Question: The margins of my plots are unfortunatly too small for the Text i want to set there, 45* rotated:

How can i prevent the Labels for the datapoints from overlapping into the title? Would be best if it were computed, so i don"t have to manually adjust it.
How can i remove all the whitespace around the graphs?
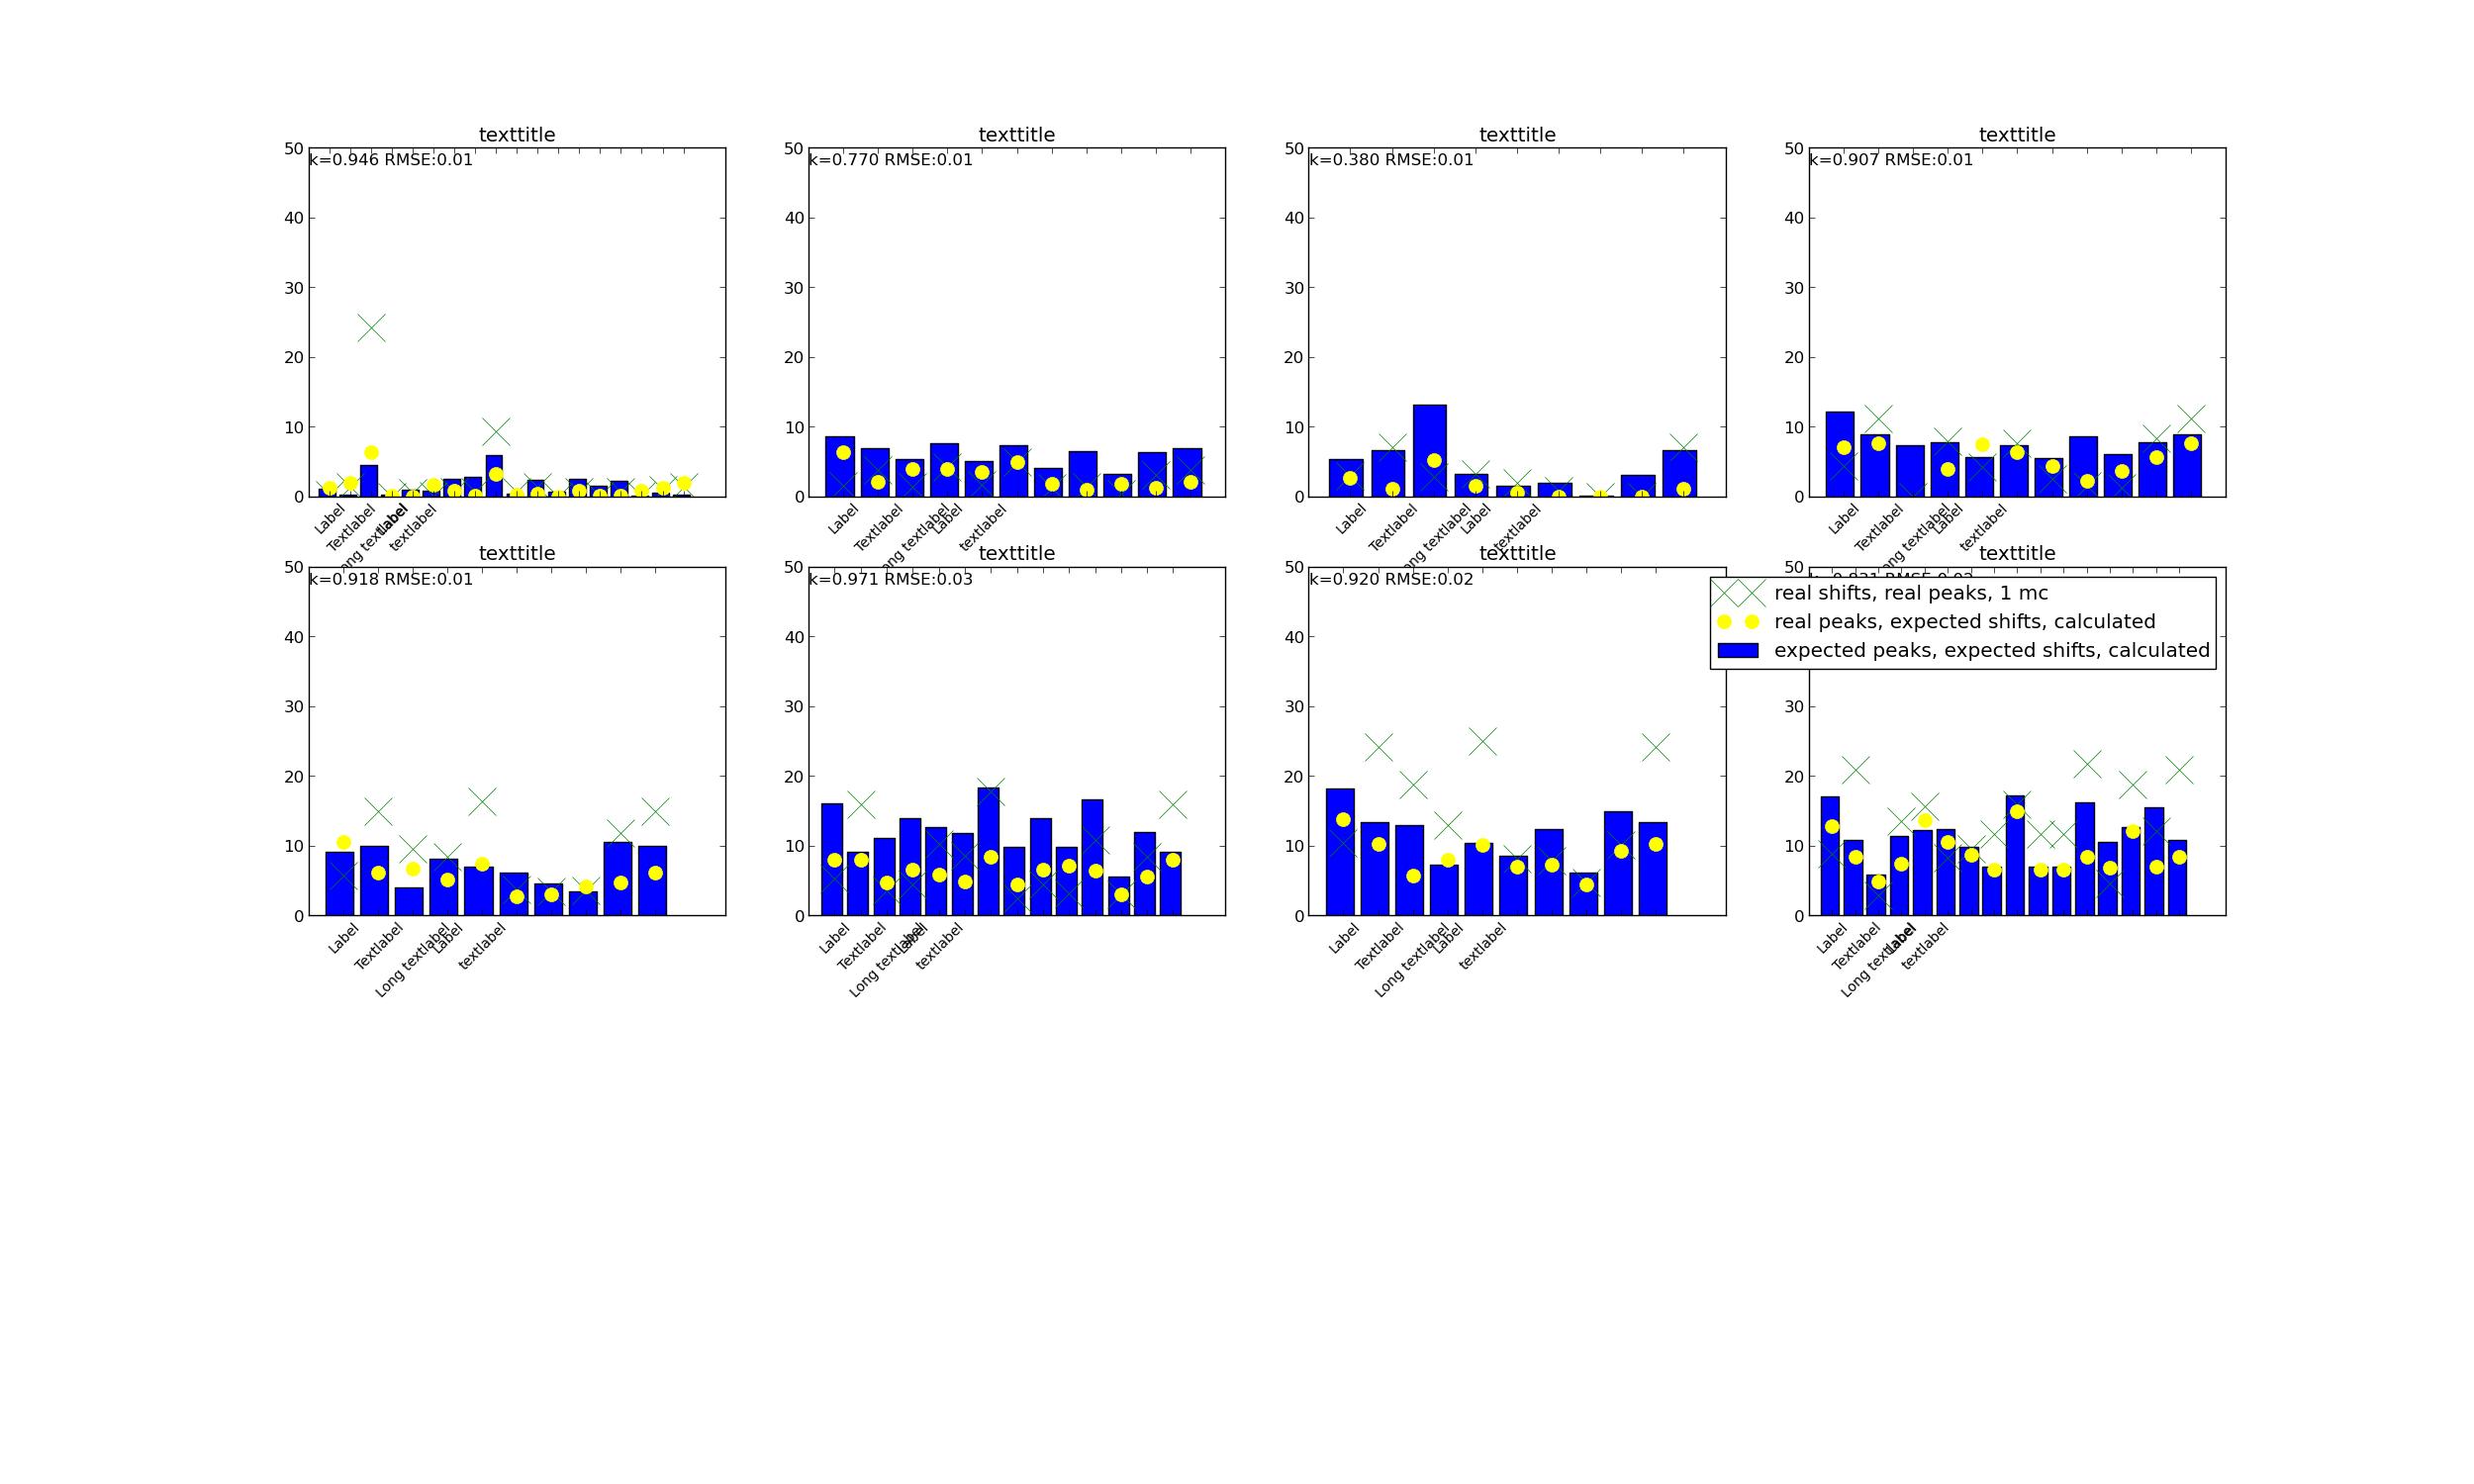
Answer: If you have an up to date matplotlib version, you can try using <URL>. Otherwise you will have to do it by hand with 'subplots_adjust'.